Field crop: tomato
Growth stage: 1
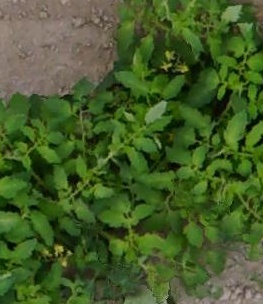
Species: tomato